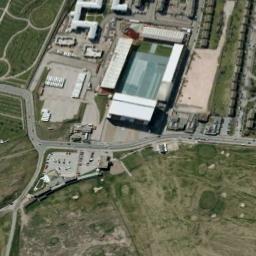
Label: stadium